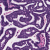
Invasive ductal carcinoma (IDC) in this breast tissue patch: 0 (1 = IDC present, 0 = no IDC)